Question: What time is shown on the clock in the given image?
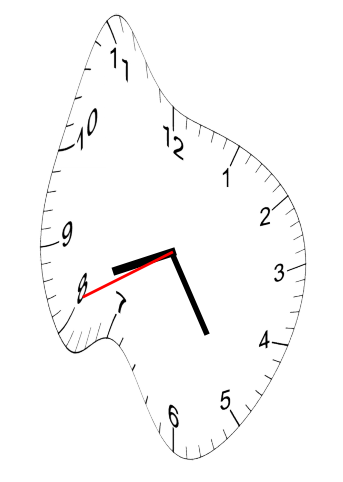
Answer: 08:24:41